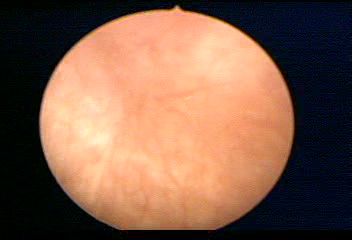
Modality: WLC
Class: Normal mucosa
Bladder cancer association: No